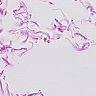
Metastatic tissue present: no